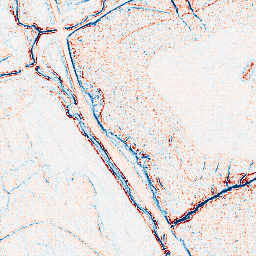
Category: edge_preserving
Decomposition family: anisotropic_diffusion
Decomposition parameters: iterations: 5
kappa: 30
gamma: 0.1
Upsampling method: sinc_blackman
Upsampling parameters: scale: 8
kernel_size: 16
Upsampling scale: 8